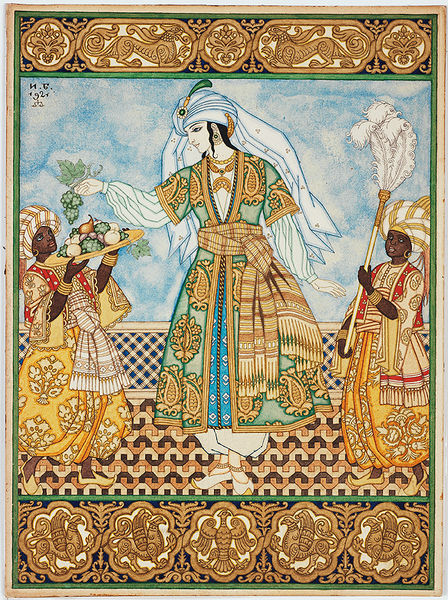
Titel: Eastern Prince, Eastern Prince
Künstler: Ivan Bilibin
Standort: Amherst (Massachusetts, USA)
Institution: Mead Art Museum, Amherst College
Schlagwörter: diener, feathers, schwarze, feather, wood, fruit, sky, prinz, mohr, god, ornament, turban, sultan, cloth, indian, india, fan, pbst, bord, turba, paisley, paisly, turnam